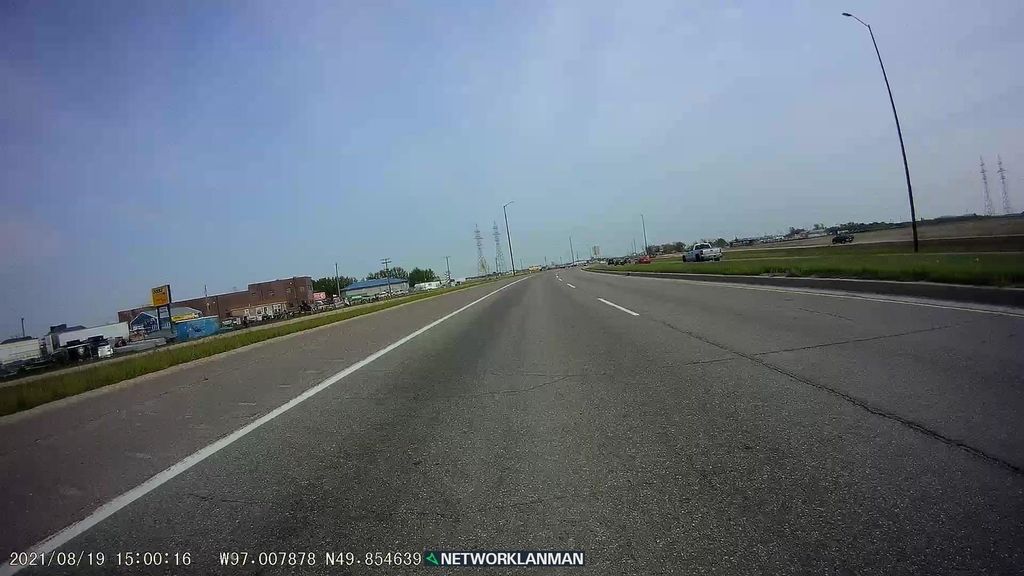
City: winnipeg